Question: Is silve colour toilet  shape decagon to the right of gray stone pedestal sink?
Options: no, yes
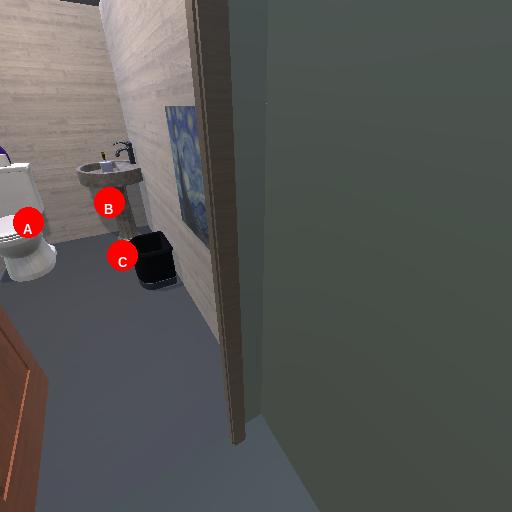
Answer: no